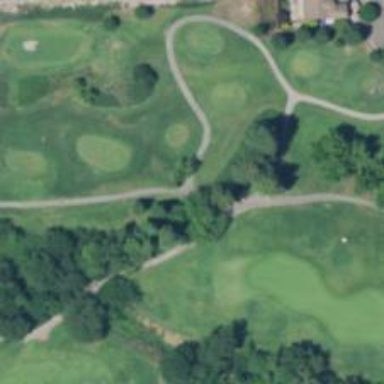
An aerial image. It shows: Pathway for golfing.